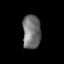
Tissue: lung
Cell type: Epithelial cells
Senescence score: 0.1989
Nuclear area (px): 606
Mean DAPI intensity: 113.814